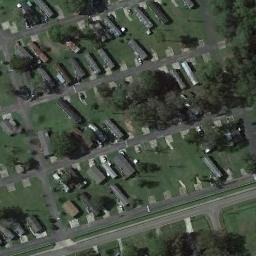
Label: mobile_home_park